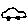
Label: car